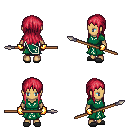
a pixel art fantasy rpg character, female body template, human, tanned skin, sash dress, red pants, ruby red unkempt hairstyle, gold gloves, gray slippers, spear, four views (front, back, left, right), 2x2 character sprite sheet, small pixel art, hard edges, no anti-aliasing